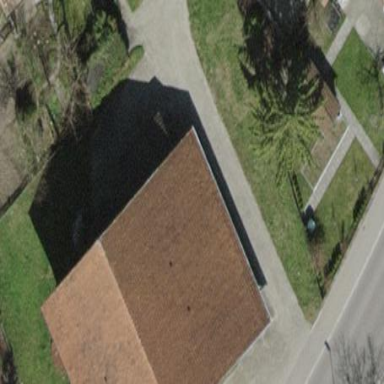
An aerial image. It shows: Building with tiled roof.